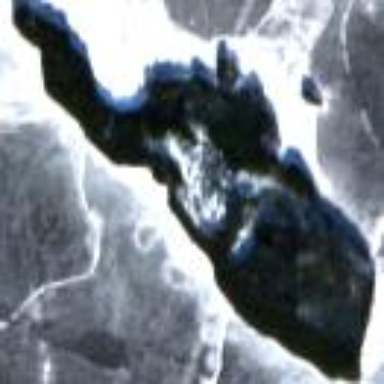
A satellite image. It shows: Islet.